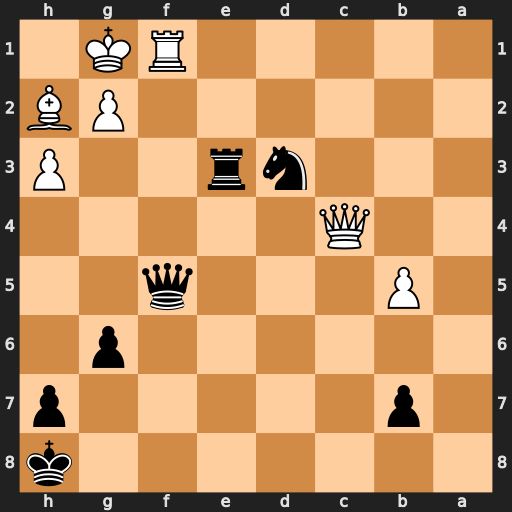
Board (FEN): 7k/1p5p/6p1/1P3q2/2Q5/3nr2P/6PB/5RK1
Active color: b
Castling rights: -
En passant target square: -
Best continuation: Qxf1+ Kxf1 Re1#